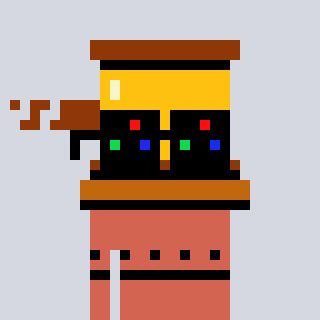
a pixel art character with square black sunglasses, a gavel-shaped head and a peachy-colored body on a cool background